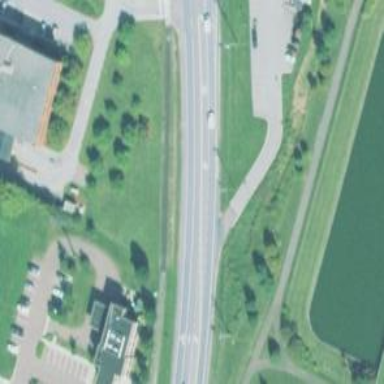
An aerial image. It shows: Primary road with asphalt surface.